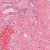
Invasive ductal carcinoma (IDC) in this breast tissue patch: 0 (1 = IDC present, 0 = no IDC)